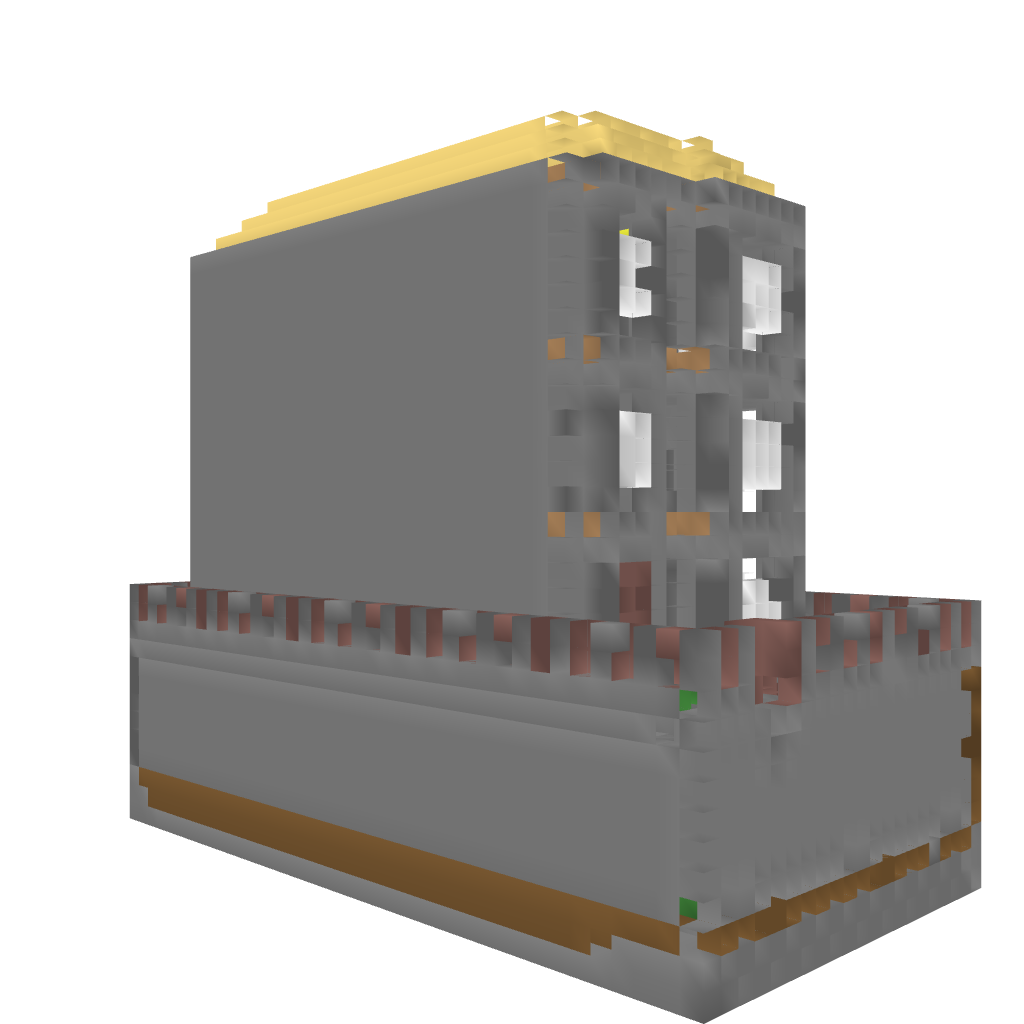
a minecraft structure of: Townhouse (Unfurnished) By campbellpop bad low quality